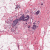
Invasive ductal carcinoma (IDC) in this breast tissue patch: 0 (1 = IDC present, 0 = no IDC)